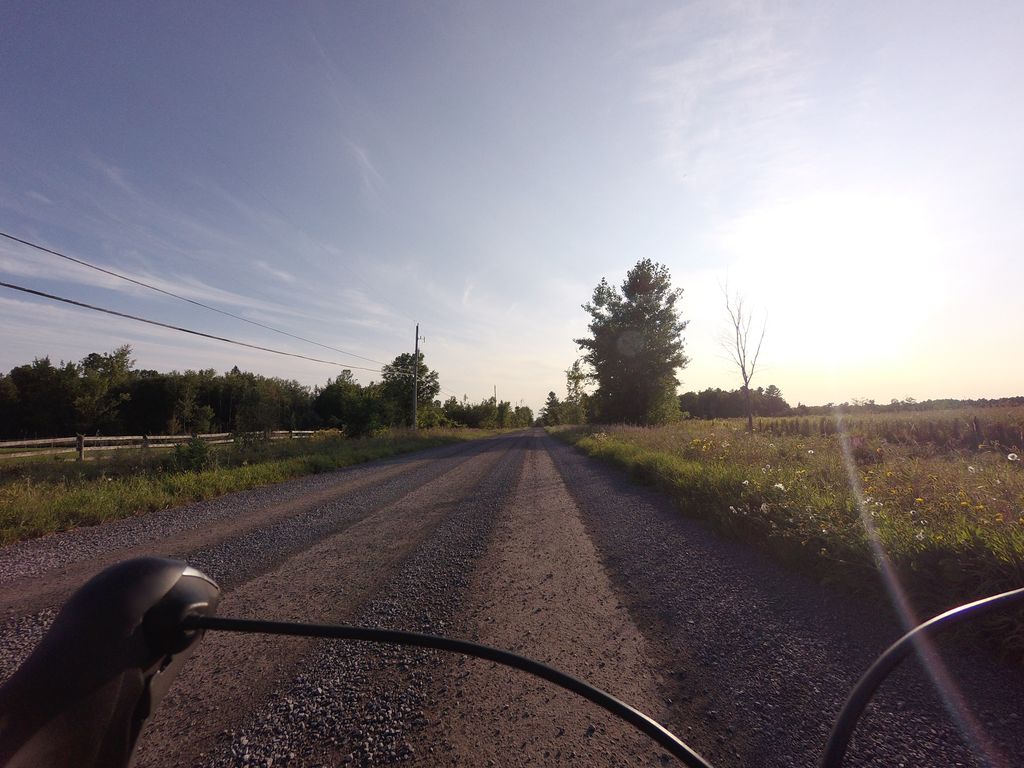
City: ottawa-gatineau